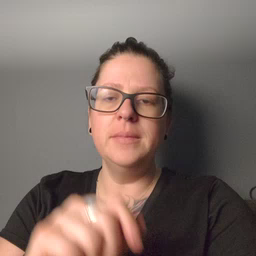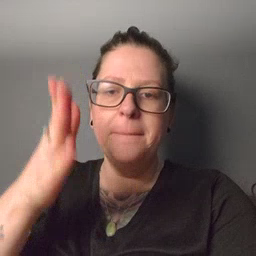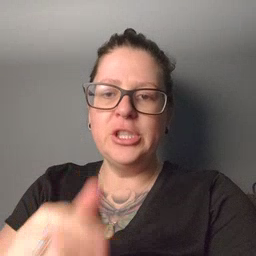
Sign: person